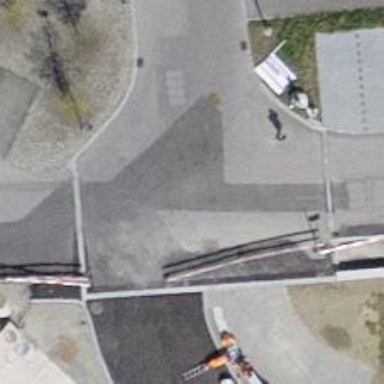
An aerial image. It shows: Turning circle on the road.